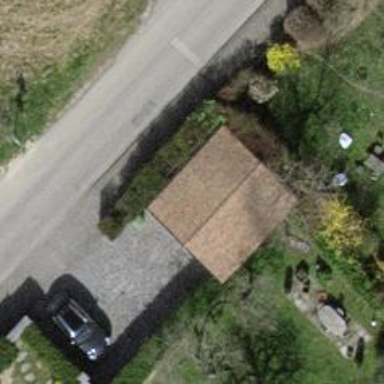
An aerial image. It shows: Garage.